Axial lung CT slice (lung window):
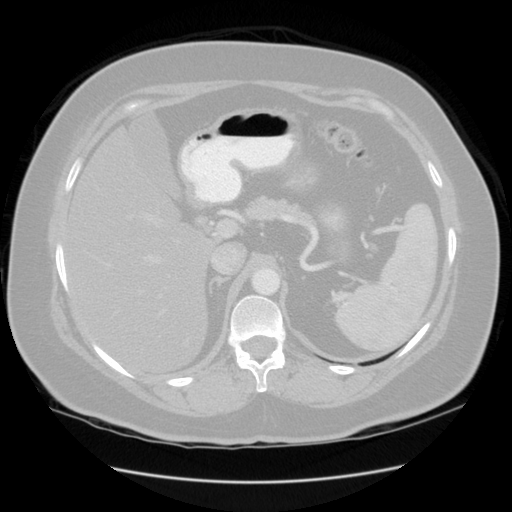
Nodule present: no